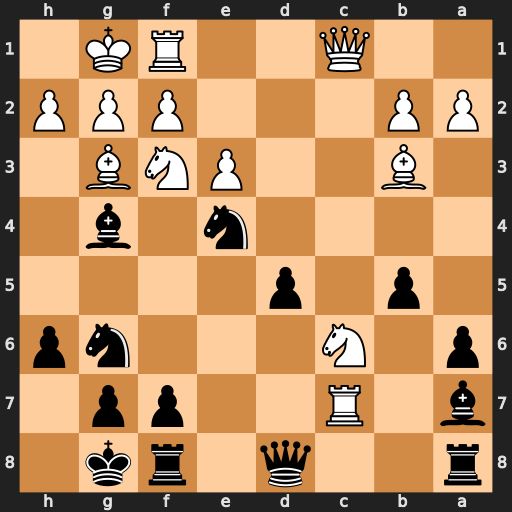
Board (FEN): r2q1rk1/b1R2pp1/p1N3np/1p1p4/4n1b1/1B2PNB1/PP3PPP/2Q2RK1
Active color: b
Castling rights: -
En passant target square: -
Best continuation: Nxg3 Nxd8 Ne2+ Kh1 Nxc1